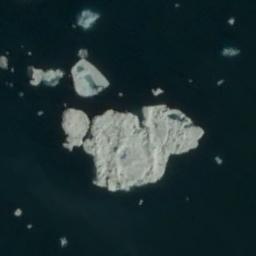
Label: sea_ice